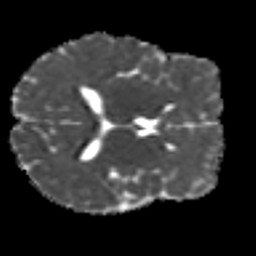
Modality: MD
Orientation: axial
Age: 25
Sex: male
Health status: ill
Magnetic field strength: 3 T
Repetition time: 8.4 s
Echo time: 0.0926 s